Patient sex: F
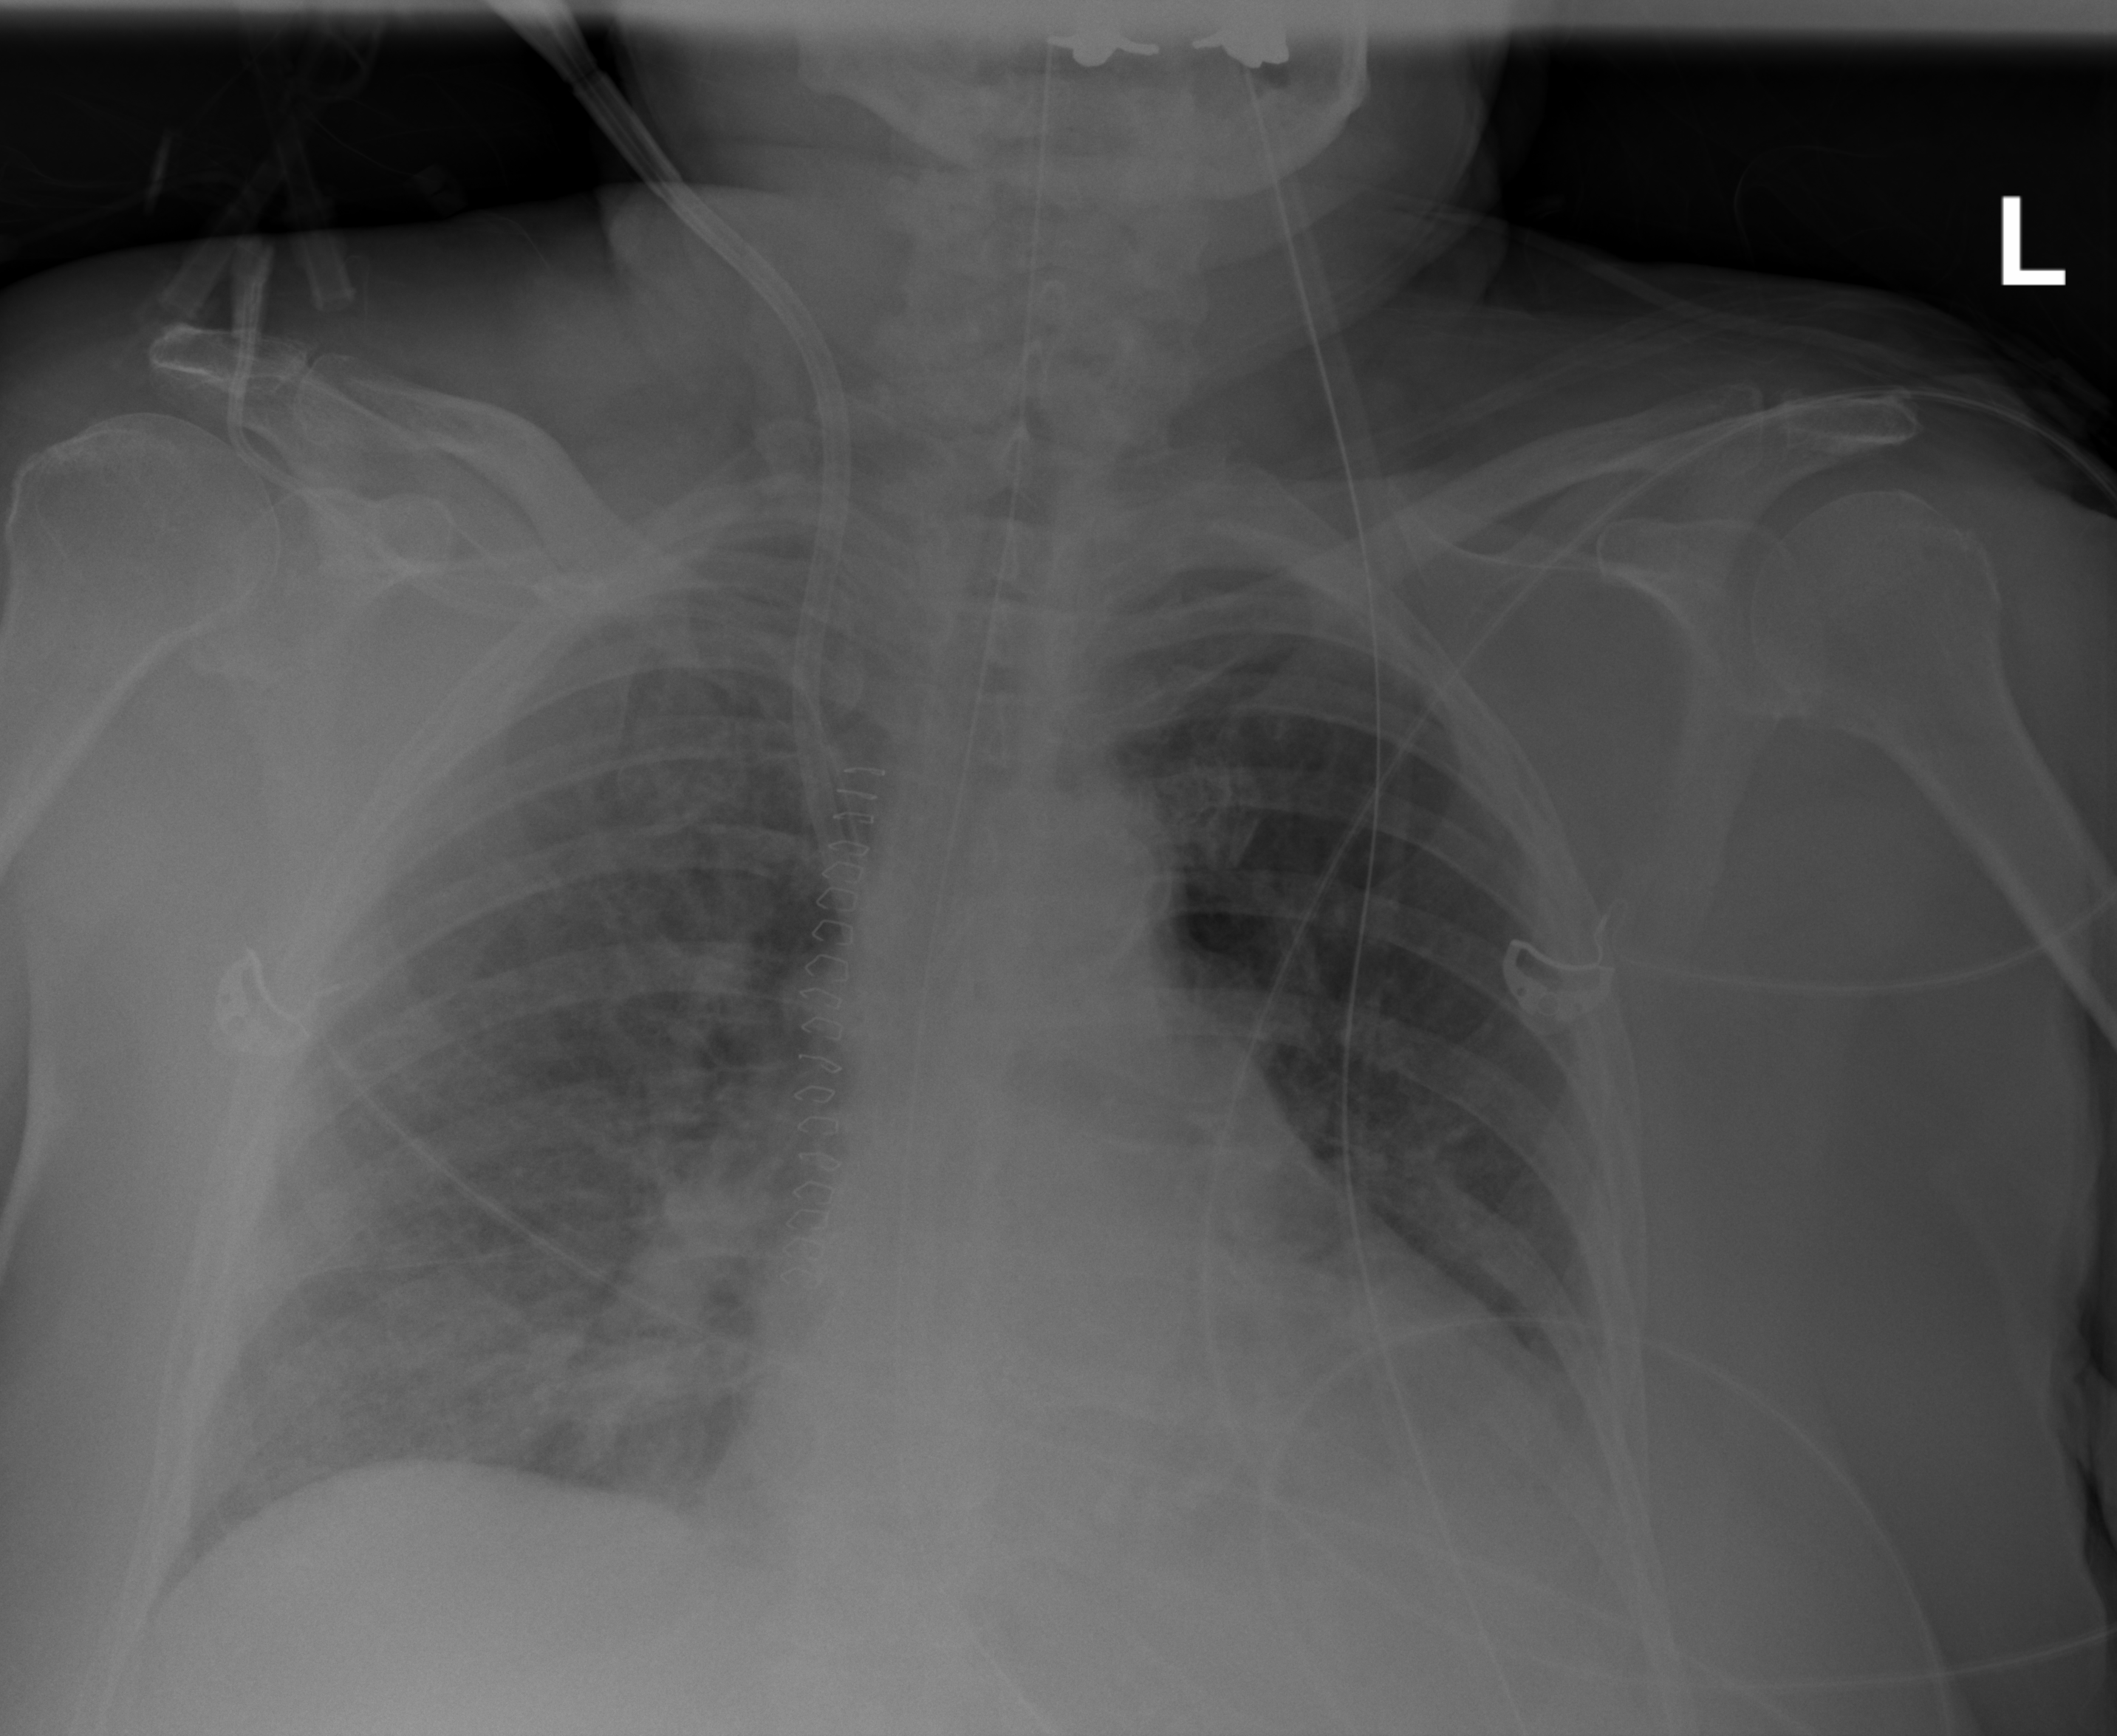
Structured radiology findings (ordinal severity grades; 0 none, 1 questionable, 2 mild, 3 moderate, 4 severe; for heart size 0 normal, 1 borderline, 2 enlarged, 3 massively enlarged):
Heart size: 1
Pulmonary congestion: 2
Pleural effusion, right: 2
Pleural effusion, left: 2
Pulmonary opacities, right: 3
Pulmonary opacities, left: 2
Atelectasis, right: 3
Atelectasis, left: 2